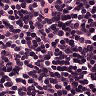
Metastatic tissue present: no